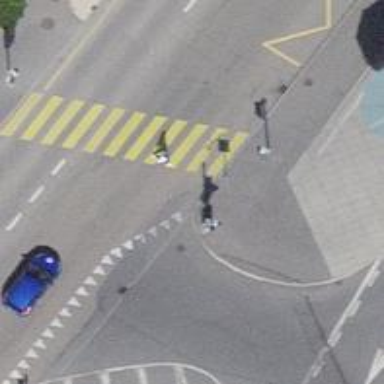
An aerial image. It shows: Kerb barrier.